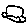
Label: cloud